Question: I have an odd problem with a regular expression in Java. I tested my Regex and my value <URL> is SSS, the match for group 2 is BB and the match for group 3 is 0000. But my code below fails and I am quite at a loss why...
'''
String pattern = "([^-]*)-([\D]*)([\d]*)";
String value = "SSS-BB0000";
Matcher matcher = Pattern.compile(pattern).matcher(value);
//group() is equivalent to group(0) - it fails to match though
matcher.group();
'''
Here is a screenshot from the matching result of the above website:

I'd be really grateful if anyone could point out the mistake I am making... On an additional note: Strangely enough, if I execute the following code true is returned which implies a match should be possible...
'''
//returns true
Pattern.matches(pattern, value);
'''
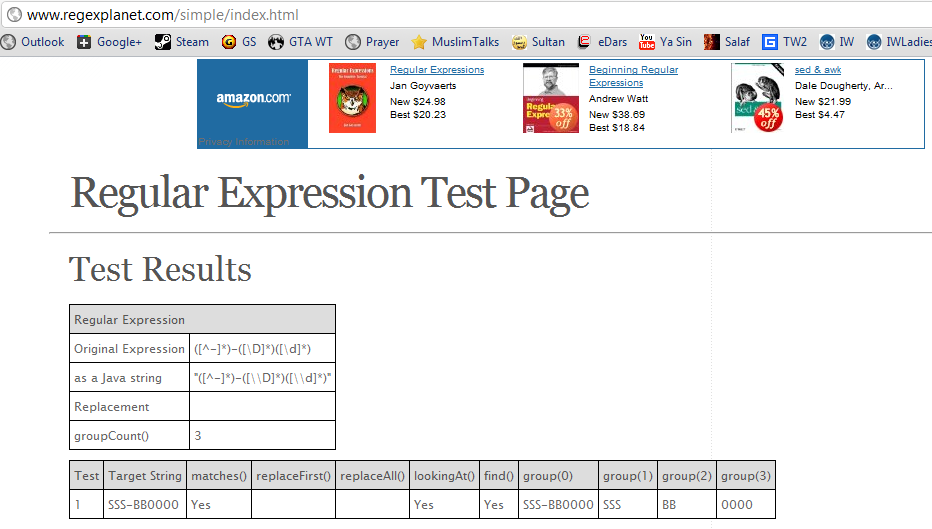
Answer: You need to call 'find()' before 'group()':
'''
String pattern = "([^-]*)-([\D]*)([\d]*)";
String value = "SSS-BB0000";
Matcher matcher = Pattern.compile(pattern).matcher(value);
if (matcher.find()) {
System.out.println(matcher.group()); // SSS-BB0000
System.out.println(matcher.group(0)); // SSS-BB0000
System.out.println(matcher.group(1)); // SSS
System.out.println(matcher.group(2)); // BB
System.out.println(matcher.group(3)); // 0000
}
'''
When you invoke 'matcher(value)', you are merely creating a 'Matcher' object that will be able to match your 'value'. In order to actually scan the input, you need to use 'find()' or 'lookingAt()':
### References:
- <URL>